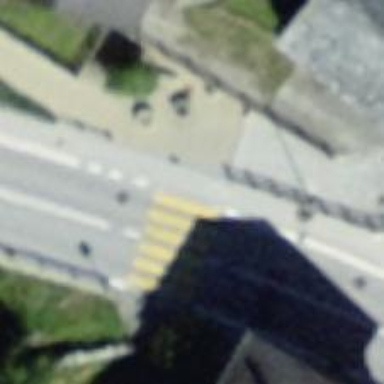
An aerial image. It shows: Kerb barrier.